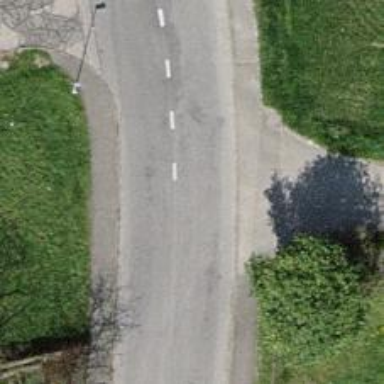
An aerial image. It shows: Unclassified road.